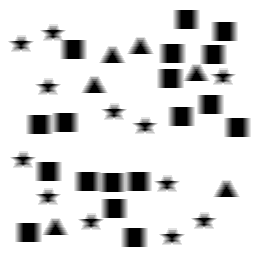
Squares: 18
Triangles: 6
Stars: 12
Total shapes: 36